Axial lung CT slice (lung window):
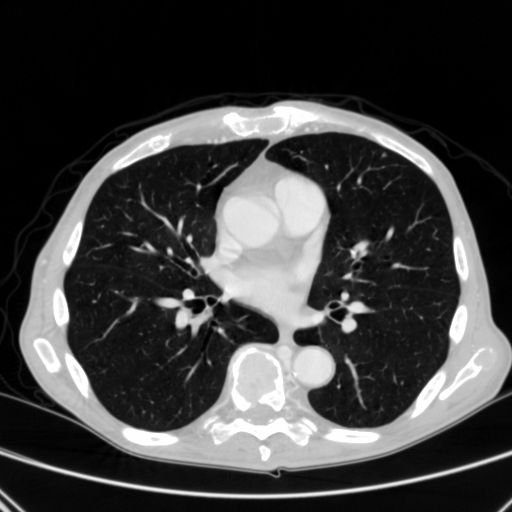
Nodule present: yes
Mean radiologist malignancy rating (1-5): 2.5